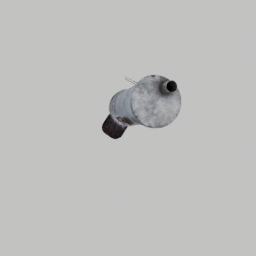
Label: appliances